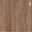
Piece: xx